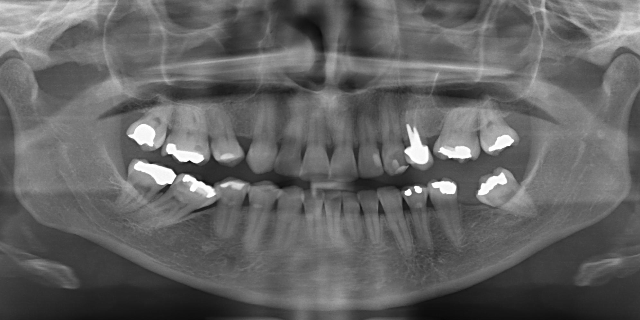
adult